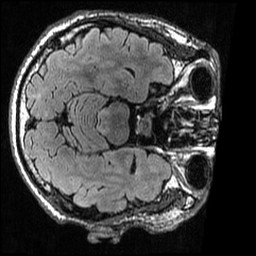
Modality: T2w
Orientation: axial
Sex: male
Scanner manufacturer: ge
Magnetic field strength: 3 T
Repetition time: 6 s
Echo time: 0.1275 s